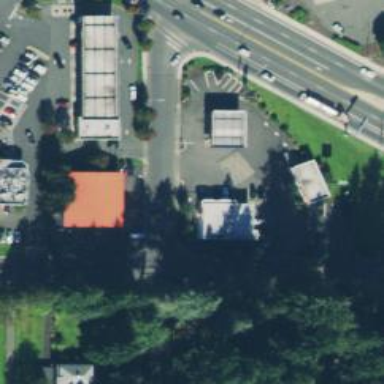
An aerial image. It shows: Convenience shop.